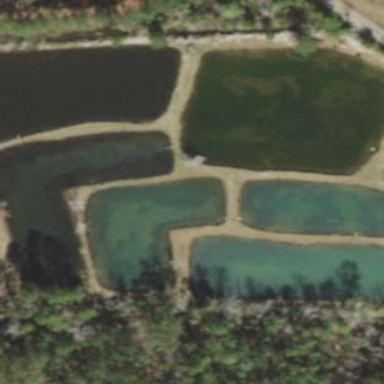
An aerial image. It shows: Area dedicated to aquaculture.